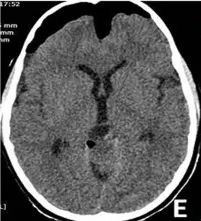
The postoperative MRI shows complete removal of cyst.
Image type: radiology (ct)